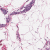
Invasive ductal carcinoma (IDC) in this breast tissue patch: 0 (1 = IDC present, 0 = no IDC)